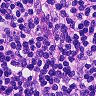
Metastatic tissue present: no